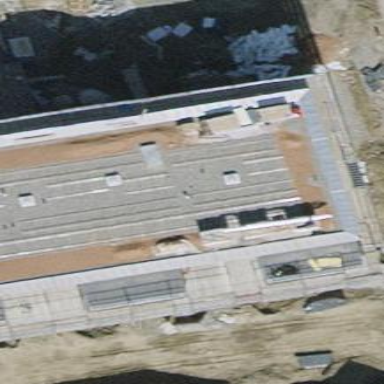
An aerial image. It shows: Building with tiled roof.